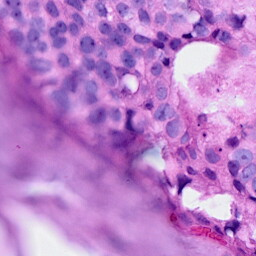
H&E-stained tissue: Breast